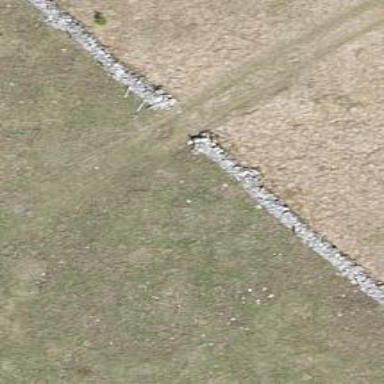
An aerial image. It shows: Wall barrier.